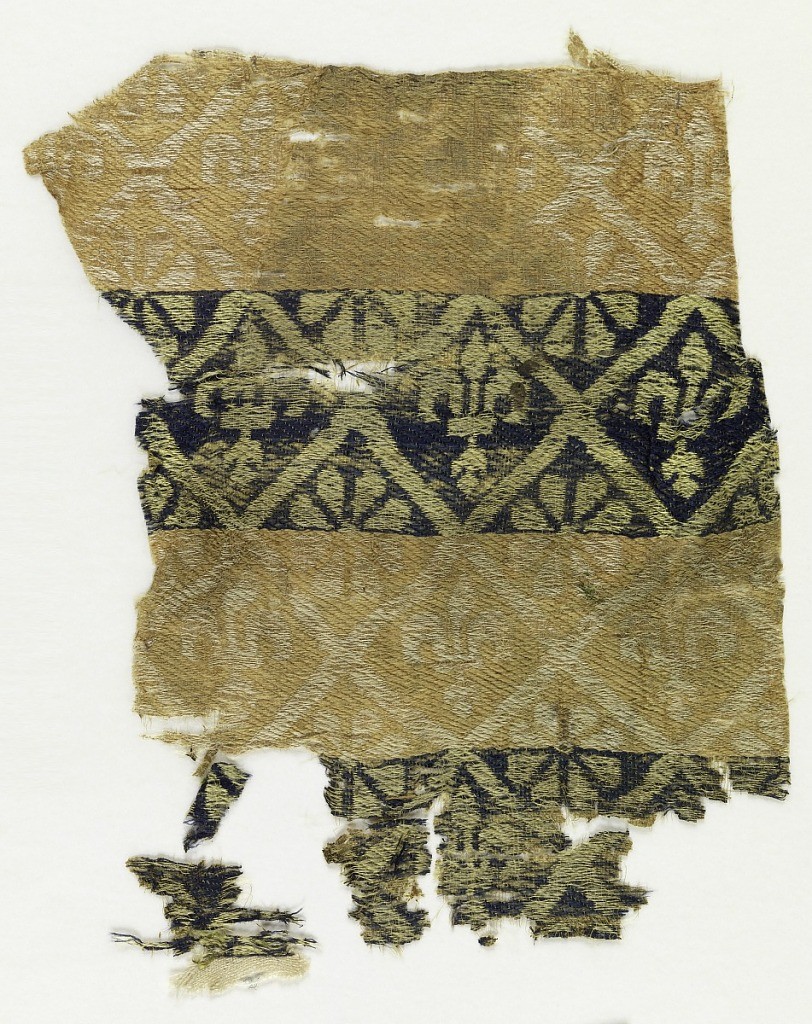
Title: Fragment
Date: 13th century
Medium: silk Technique: compound weft twill (samite)
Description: Fleur de lys within a diamond grid on a banded background in beige, white, blue and green.